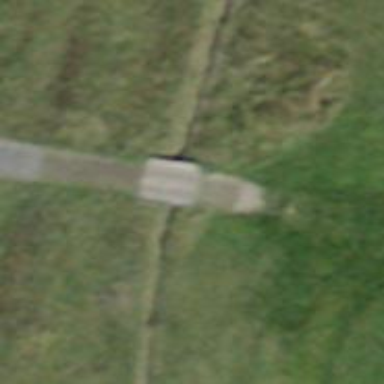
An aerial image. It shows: Designated golf cart path on service road bridge.